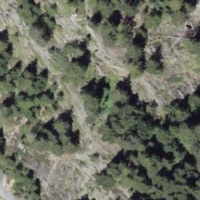
EUNIS habitat code: 44
Species observed at this site:
Erebia euryale